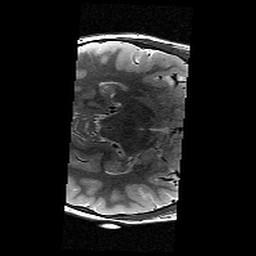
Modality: T2w
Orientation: axial
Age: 11
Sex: female
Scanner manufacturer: siemens
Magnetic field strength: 3 T
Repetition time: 9.23 s
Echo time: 0.067 s